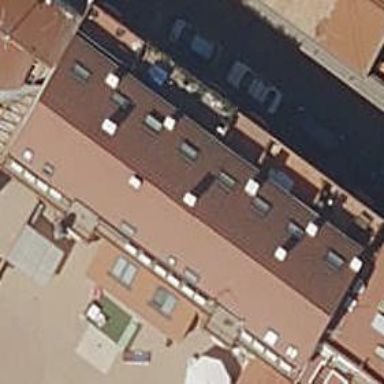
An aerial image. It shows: Image showing building with apartments.